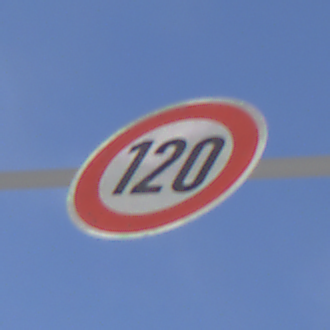
Verkehrszeichen: Geschwindigkeit120
Umgebung: Outdoor, Nature
Tageszeit: SunriseSunset
Wetter: PartlyCloudy
Licht: Natural
Jahreszeit: NotSpecified
Kontrast: HighContrast